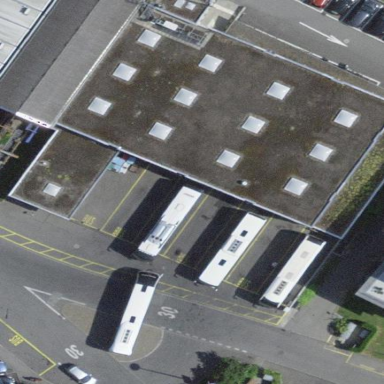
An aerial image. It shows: Designated parking area for tourist buses with surfaced condition.